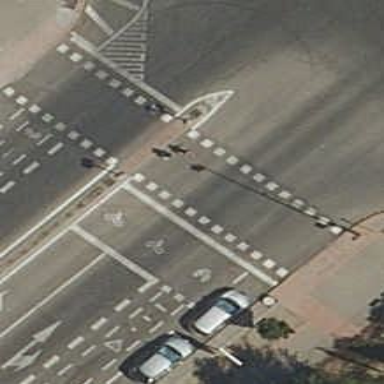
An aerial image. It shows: Road with traffic signals.